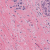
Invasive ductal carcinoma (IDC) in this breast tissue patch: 1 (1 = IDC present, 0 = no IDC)